Question: I have looked over the various other posts considering how to implement Tic-Tac-Toe in C but am unfortunately running into issues. I have two functions for initialising and drawing the grid, 'int init_grid(int gridsize)' and 'void draw_grid(int gridsize)'. These take the parameter 'gridsize' as the user is able to choose from a 3x3 to a 10x10 grid. The program compiles far so far, but when entering the size of the board, it prints the correct number of '.' characters but only in the first column.
The code is as follows:
'''
int init_grid(int gridsize) {
for (int row = 0; row < gridsize ; row++) {
for (int col = 0; col < gridsize; col++) {
grid[row][col] = '.';
}
}
if (gridsize > MaxGrid) {
puts("Error, gridsize too large.");
return 1;
}
else {
return 0;
}
}
'''
'''
void draw_grid(int gridsize) {
for (int row = 0; row < gridsize; row++)
{
for (int col = 0; row < gridsize; row++)
{
putchar (' ');
if (grid[row][col]) {
putchar (grid[row][col]);
}
else {
putchar ('.');
}
printf("
");
}
}
}
'''
'''
int main() {
int gridsize = 0;
printf("Hello and welcome to Tic Tac Toe
");
printf("Please enter the size of the grid you would like to play with (between 3 and 10):
");
scanf("%d", &gridsize);
init_grid(gridsize);
draw_grid(gridsize);
return 0;
}
'''
'''
Hello and welcome to Tic Tac Toe
Please enter the size of the grid you would like to play with (between 3 and
10):
5
.
.
.
.
.
'''

I hope I have made everything clear enough. I've tried a variety of different things now but just can't get it to print the board/grid correctly.
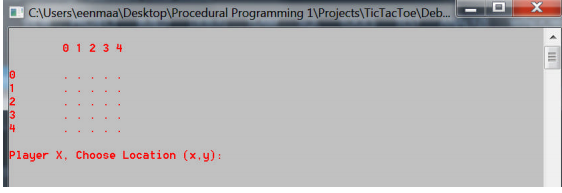
Answer: The comments above are all correct. I've put all the corrected code below and now the code does as expected.
I also added the code to label the rows and columns. Note that changes need to be made when the gridsize is greater than 9.
'''
#include <stdio.h>
int init_grid(int gridsize);
void draw_grid(int gridsize);
char grid[25][25];
int MaxGrid = 25;
int init_grid(int gridsize)
{
for (int row = 0; row < gridsize ; row++)
{
for (int col = 0; col < gridsize; col++)
{
grid[row][col] = '.';
}
}
if (gridsize > MaxGrid)
{
puts("Error, gridsize too large.");
return 1;
}
else
{
return 0;
}
}
void draw_grid(int gridsize)
{
printf(" ");
for( int i=0; i < gridsize; i++ )
{
printf("%d ", i+1);
}
printf("
");
for (int row = 0; row < gridsize; row++)
{
printf("%d ", row+1);
for (int col = 0; col < gridsize; col++)
{
putchar (' ');
if (grid[row][col])
{
putchar (grid[row][col]);
}
else
{
putchar ('.');
}
}
printf("
");
}
}
int main()
{
int gridsize = 0;
printf("Hello and welcome to Tic Tac Toe
");
printf("Please enter the size of the grid you would like to play with (between 3 and 10):
");
scanf("%d", &gridsize);
init_grid(gridsize);
draw_grid(gridsize);
return 0;
}
'''
Output:
'''
jnorton@ubuntu:~/source$ ./a.out
Hello and welcome to Tic Tac Toe
Please enter the size of the grid you would like to play with (between 3 and 10):
5
1 2 3 4 5
1 . . . . .
2 . . . . .
3 . . . . .
4 . . . . .
5 . . . . .
jnorton@ubuntu:~/source$ ./a.out
Hello and welcome to Tic Tac Toe
Please enter the size of the grid you would like to play with (between 3 and 10):
3
1 2 3
1 . . .
2 . . .
3 . . .
jnorton@ubuntu:~/source$ ./a.out
Hello and welcome to Tic Tac Toe
Please enter the size of the grid you would like to play with (between 3 and 10):
10
1 2 3 4 5 6 7 8 9 10
1 . . . . . . . . . .
2 . . . . . . . . . .
3 . . . . . . . . . .
4 . . . . . . . . . .
5 . . . . . . . . . .
6 . . . . . . . . . .
7 . . . . . . . . . .
8 . . . . . . . . . .
9 . . . . . . . . . .
10 . . . . . . . . . .
jnorton@ubuntu:~/source$
'''